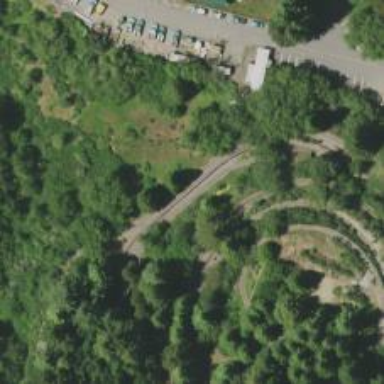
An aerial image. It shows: Miniature railway.